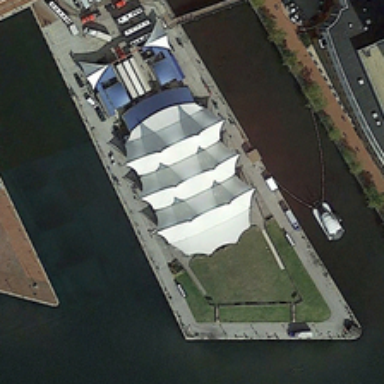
A building is near a port with a boat and some green trees .